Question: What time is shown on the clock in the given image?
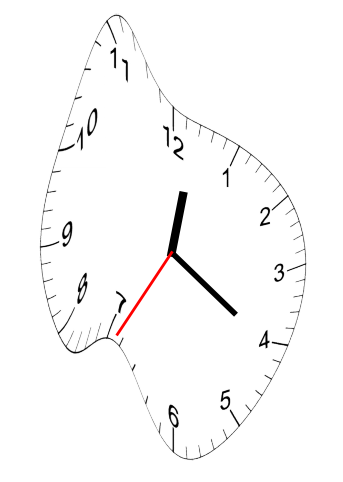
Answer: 12:20:35